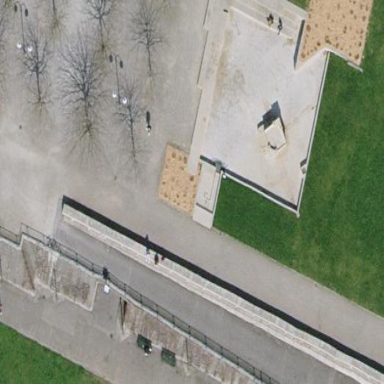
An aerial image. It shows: Beautiful fountain located near the water.